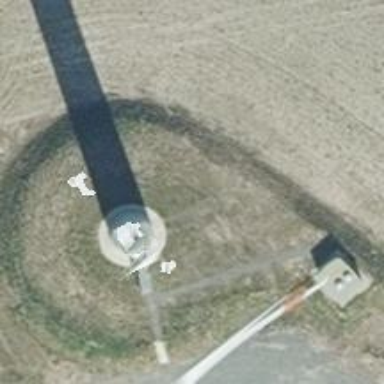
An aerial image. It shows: Wind generator powered by horizontal axis wind turbine.